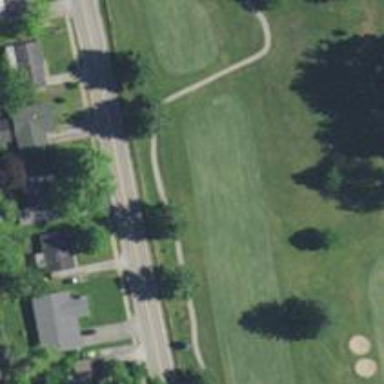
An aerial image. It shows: Golf hole.